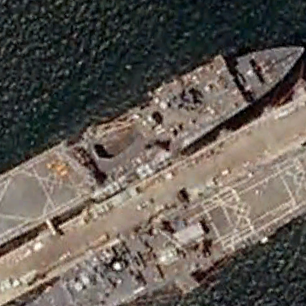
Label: combat